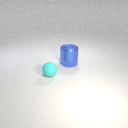
large blue metal cylinder behind small cyan rubber sphere